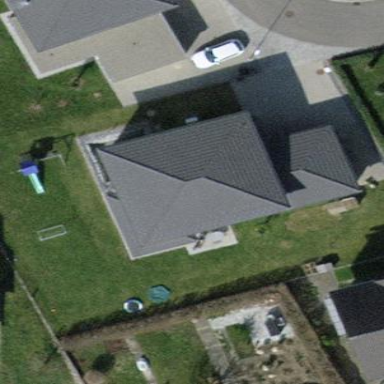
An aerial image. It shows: Simple house.